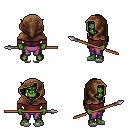
a pixel art fantasy rpg character, male body template, orc, green skin, maroon long-sleeve shirt, magenta pants, raven ponytail hairstyle, cloth hood, white slippers, spear, four views (front, back, left, right), 2x2 character sprite sheet, small pixel art, hard edges, no anti-aliasing